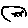
Label: cat